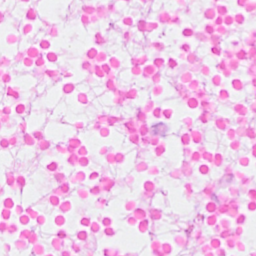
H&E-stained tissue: Breast